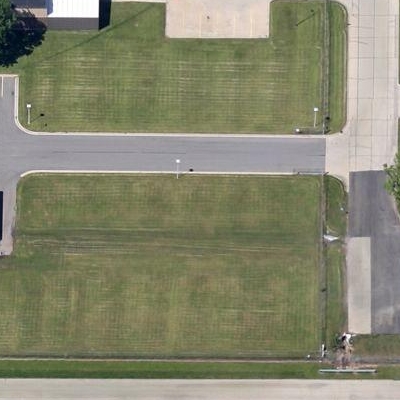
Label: aGrass